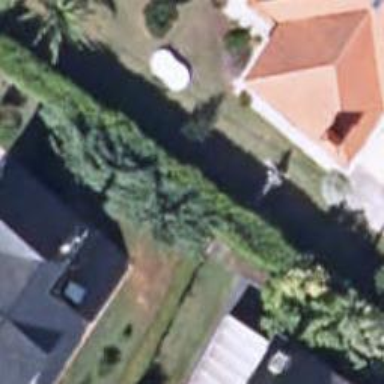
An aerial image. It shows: Fence is in the image.